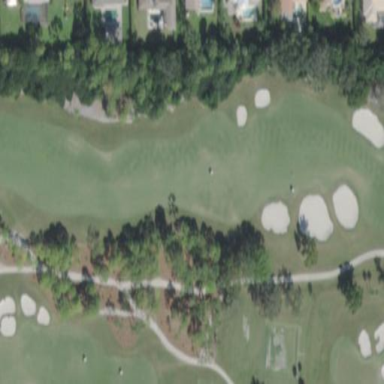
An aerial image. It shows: Golf fairway surrounded by grass.